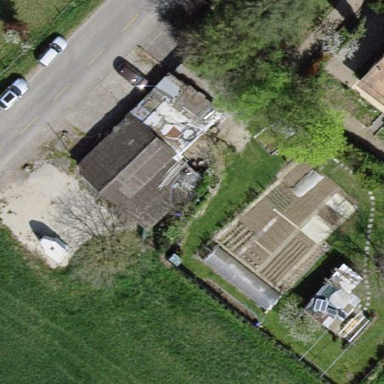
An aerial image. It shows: Farmyard area.